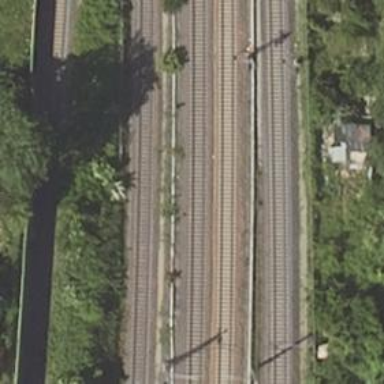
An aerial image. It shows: Railway signal.